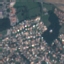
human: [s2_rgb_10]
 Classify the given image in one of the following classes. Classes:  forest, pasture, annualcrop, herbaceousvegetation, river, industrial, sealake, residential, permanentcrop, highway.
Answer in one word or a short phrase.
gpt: Residential